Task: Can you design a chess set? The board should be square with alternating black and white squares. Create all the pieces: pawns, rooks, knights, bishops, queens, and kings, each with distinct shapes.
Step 909:
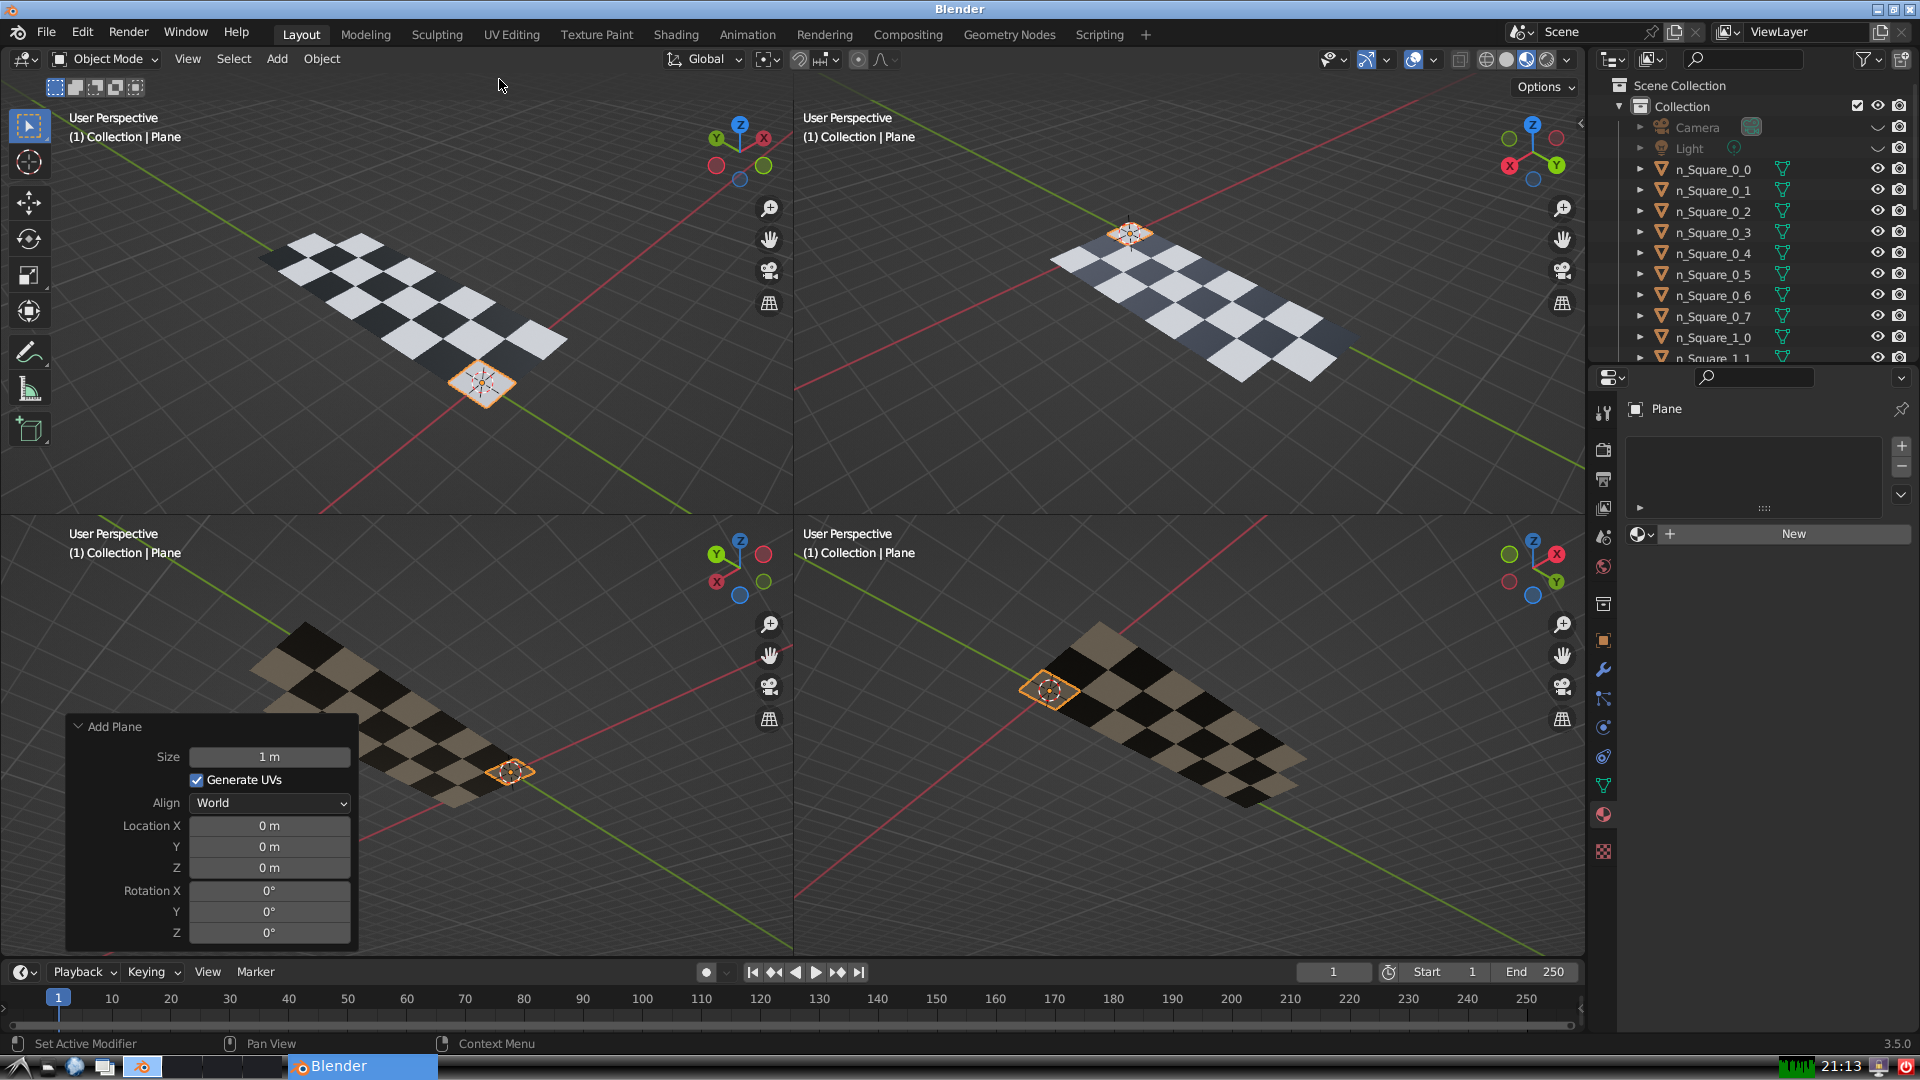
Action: {"mouse_move": [270, 758]}